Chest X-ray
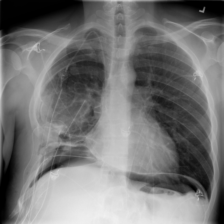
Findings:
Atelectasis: negative
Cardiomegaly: negative
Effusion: negative
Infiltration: negative
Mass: negative
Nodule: negative
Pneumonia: negative
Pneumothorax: negative
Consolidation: negative
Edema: negative
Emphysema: negative
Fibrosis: negative
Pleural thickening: negative
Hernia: negative